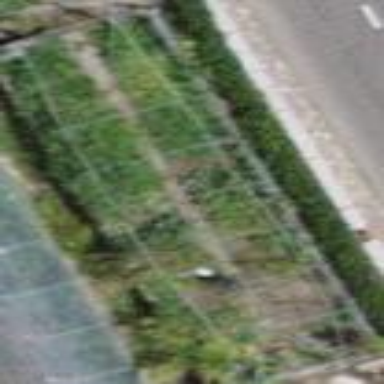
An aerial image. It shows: Greenhouse.